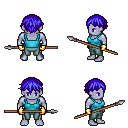
a pixel art fantasy rpg character, male body template, dark elf, purple skin, teal pirate shirt, teal pants, blue short bangs hairstyle, gold gloves, spear, four views (front, back, left, right), 2x2 character sprite sheet, small pixel art, hard edges, no anti-aliasing